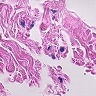
Metastatic tissue present: no